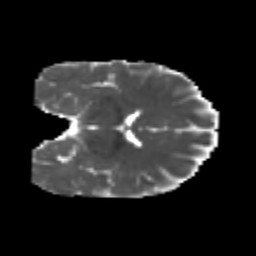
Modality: MD
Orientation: coronal
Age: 28
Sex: male
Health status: healthy